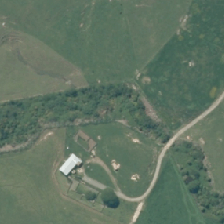
Land cover: deciduous_hardwood